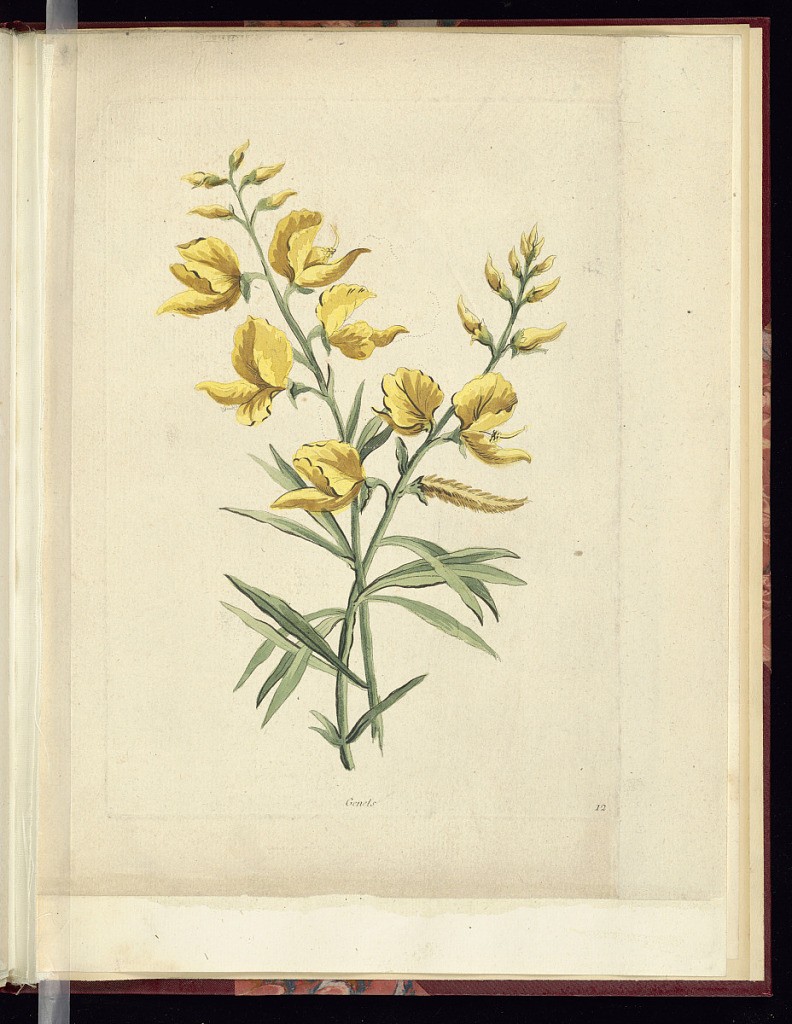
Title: Genets
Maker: Charles-Germain de Saint-Aubin, French, 1721–1786
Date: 1757–68
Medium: Hand-colored etching on paper
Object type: Print
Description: A floral bouquet of broom, two intertwined sprigs with flowers and leaves. The plate is titled, numbered, and hand colored. The flowers are yellow, and the leaves are green.